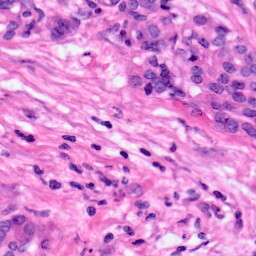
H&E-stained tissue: Pancreatic